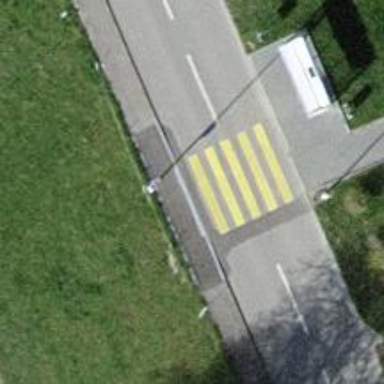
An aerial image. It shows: Marked asphalt footway with zebra crossing.